Field crop: maize
Growth stage: 2
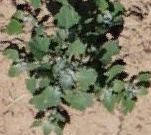
Species: chenopodium